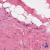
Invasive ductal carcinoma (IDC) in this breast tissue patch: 0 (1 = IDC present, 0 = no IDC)